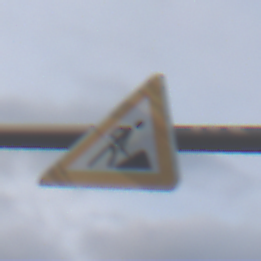
Verkehrszeichen: Arbeitsstelle
Umgebung: Outdoor, Nature
Tageszeit: SunriseSunset
Wetter: PartlyCloudy
Licht: Natural
Jahreszeit: NotSpecified
Kontrast: LowContrast